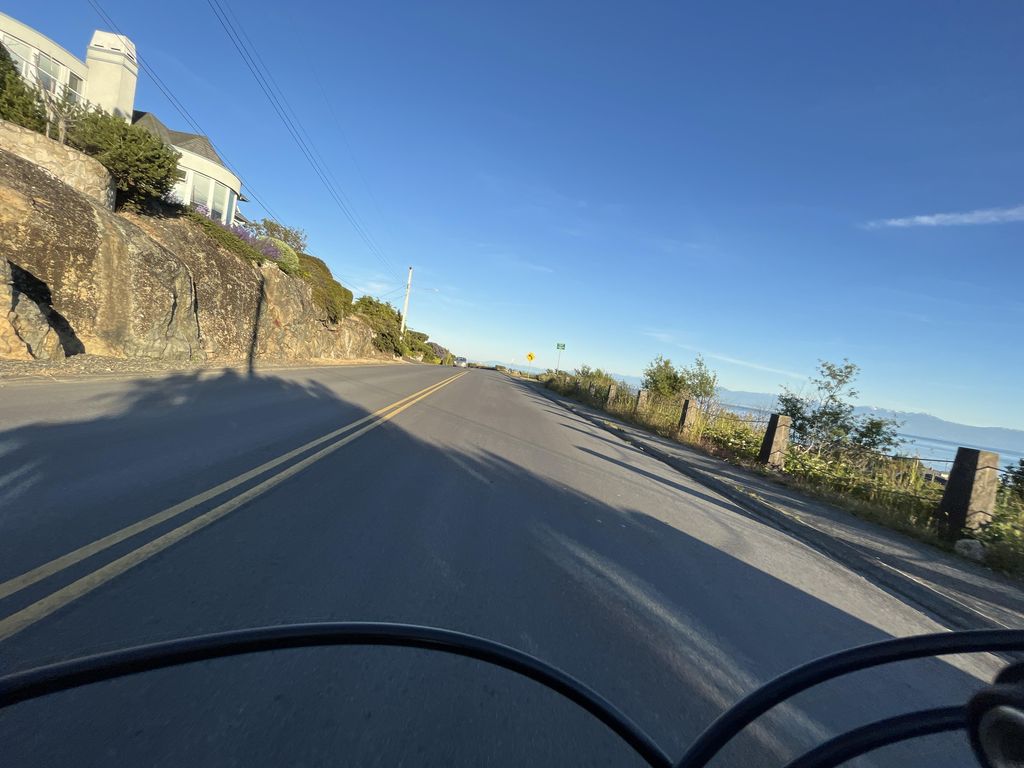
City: victoria